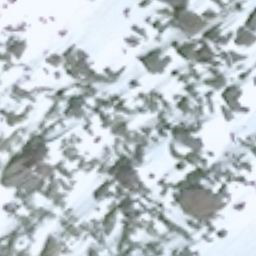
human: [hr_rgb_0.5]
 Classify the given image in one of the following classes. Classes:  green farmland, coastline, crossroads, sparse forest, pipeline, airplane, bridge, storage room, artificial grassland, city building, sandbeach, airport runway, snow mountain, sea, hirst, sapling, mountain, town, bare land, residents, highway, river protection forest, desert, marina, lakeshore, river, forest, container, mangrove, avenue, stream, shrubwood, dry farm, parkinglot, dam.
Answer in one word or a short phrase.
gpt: snow mountain